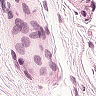
Metastatic tissue present: no